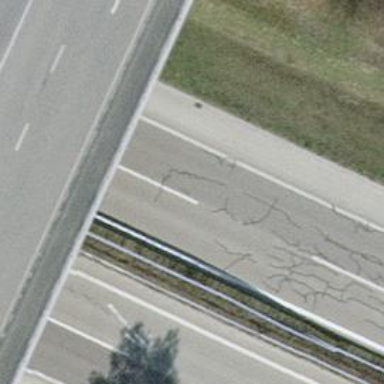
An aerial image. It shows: Asphalt motorway.